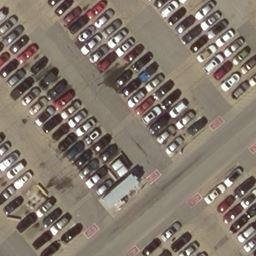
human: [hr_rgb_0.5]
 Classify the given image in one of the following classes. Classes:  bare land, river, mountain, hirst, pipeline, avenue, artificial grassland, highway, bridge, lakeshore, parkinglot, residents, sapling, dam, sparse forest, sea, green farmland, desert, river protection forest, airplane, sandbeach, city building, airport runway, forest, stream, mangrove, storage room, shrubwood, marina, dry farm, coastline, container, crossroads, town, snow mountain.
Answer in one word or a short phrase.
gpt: parkinglot